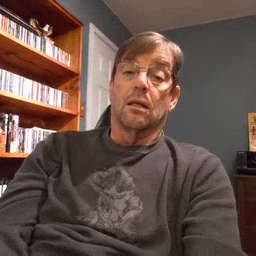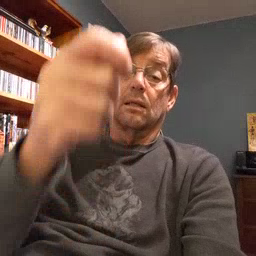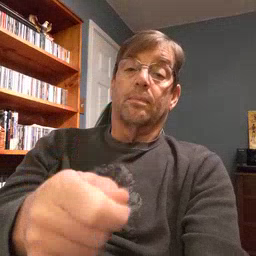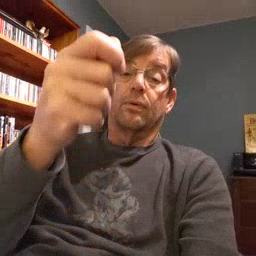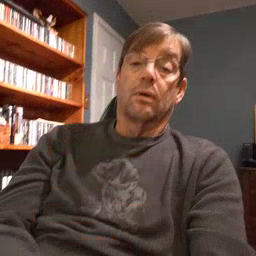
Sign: zipper